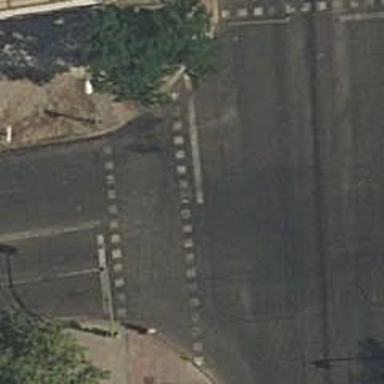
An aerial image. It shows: Crossing with traffic signals.